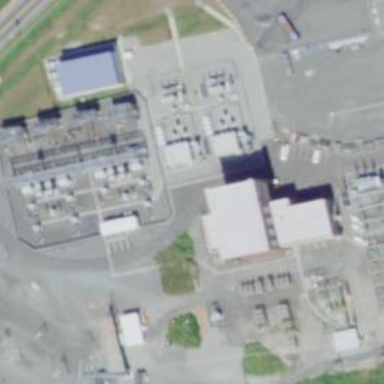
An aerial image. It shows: Switch for power supply.